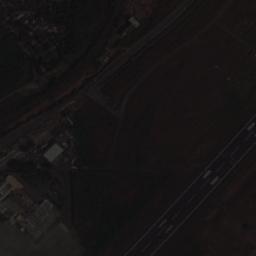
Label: runway